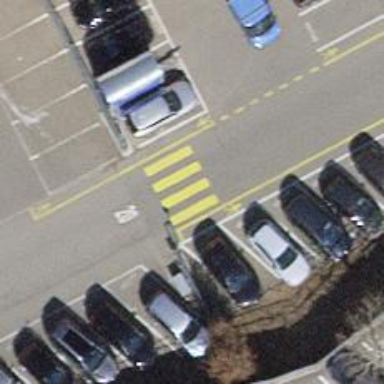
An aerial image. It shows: Zebra crossing on the road.